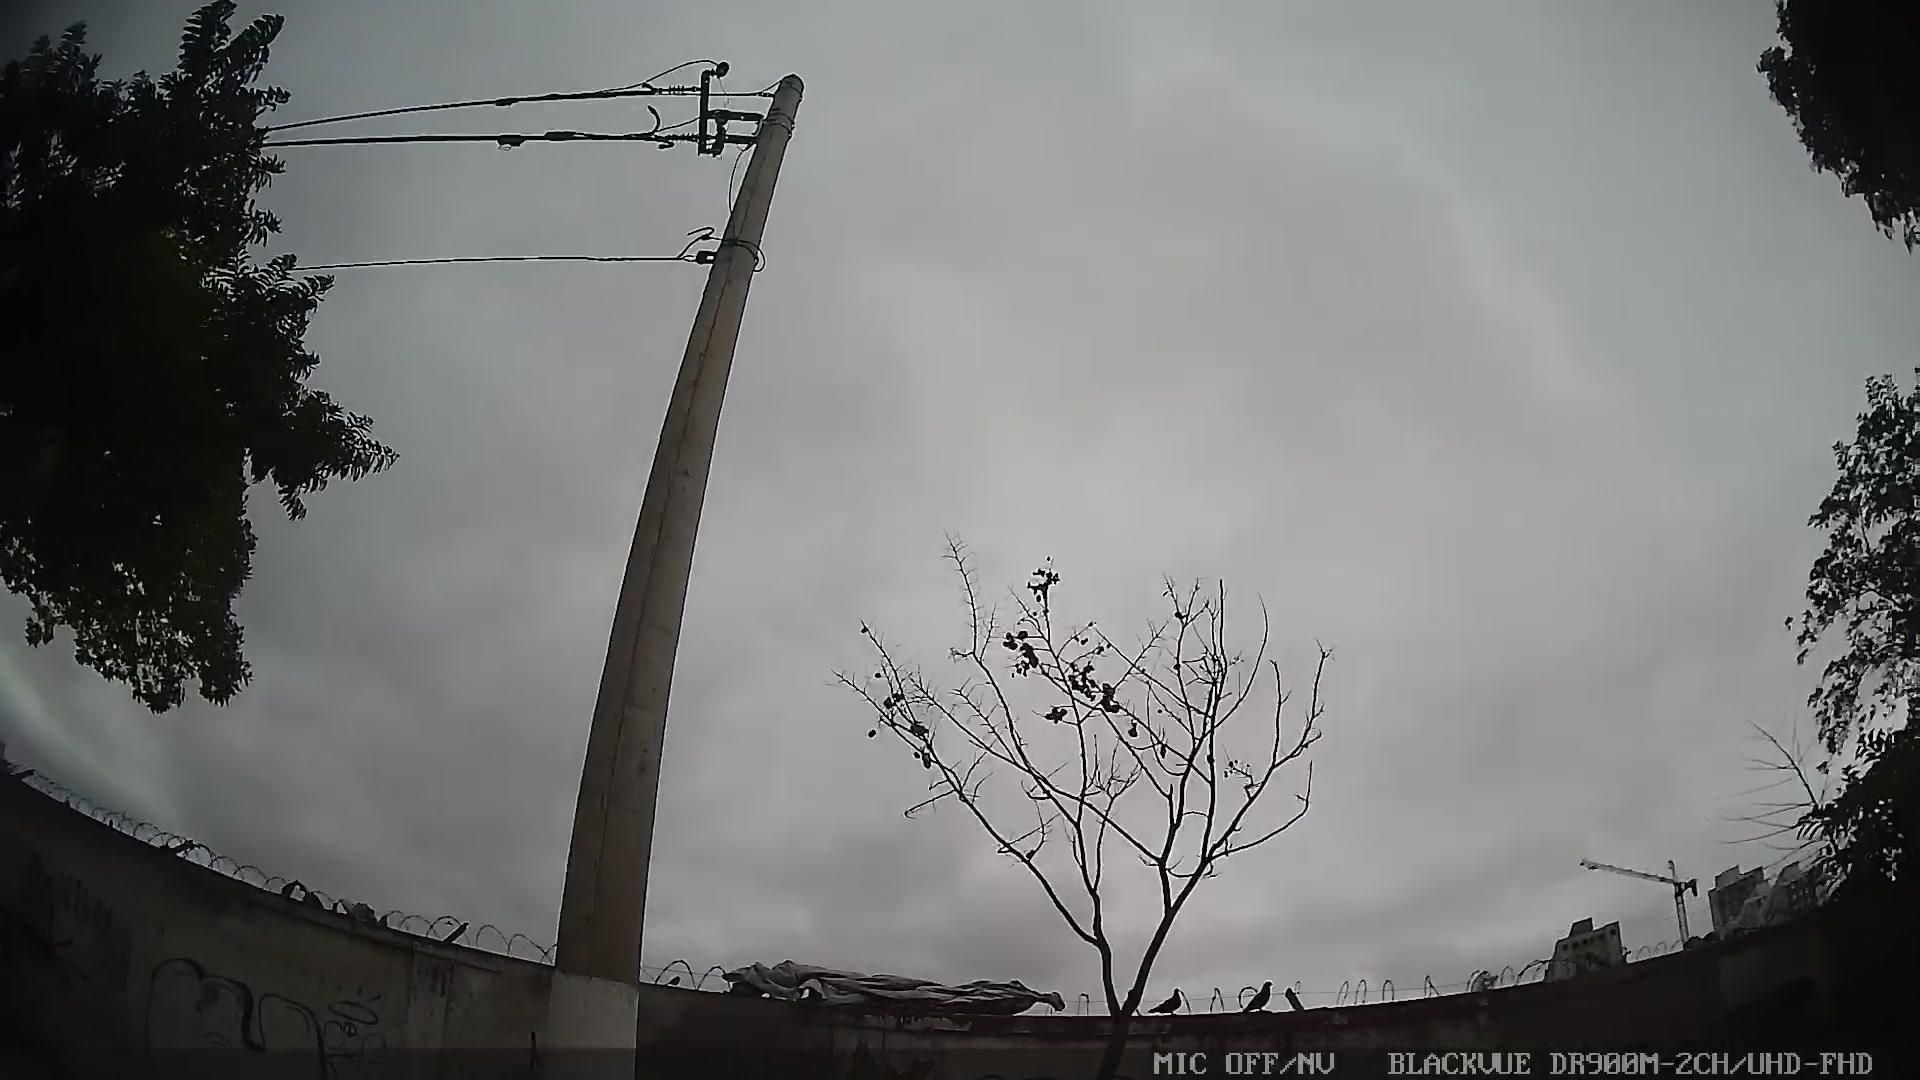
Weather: snowy
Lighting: day
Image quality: good
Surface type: driving surface
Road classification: secondary
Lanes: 2
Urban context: urban centre
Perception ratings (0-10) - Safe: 1.92, Lively: 2.91, Beautiful: 2.98, Boring: 5.62, Depressing: 4.31, Wealthy: 0.35